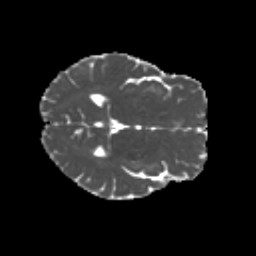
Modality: MD
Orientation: axial
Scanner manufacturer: siemens
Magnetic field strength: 3 T
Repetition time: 4.16 s
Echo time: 0.0806 s